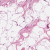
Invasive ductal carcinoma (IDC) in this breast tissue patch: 0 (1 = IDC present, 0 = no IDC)